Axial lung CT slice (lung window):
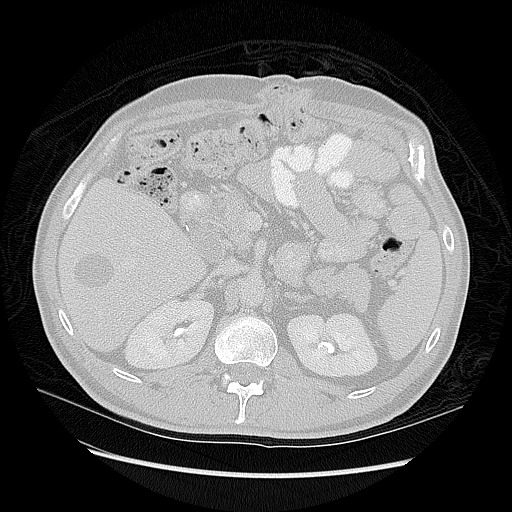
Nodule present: no